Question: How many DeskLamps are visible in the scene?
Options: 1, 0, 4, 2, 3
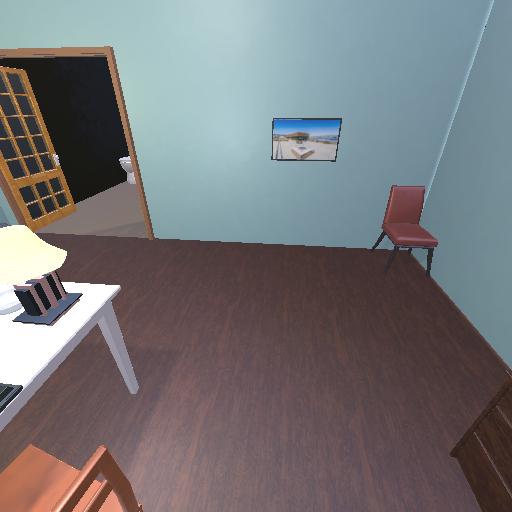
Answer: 1